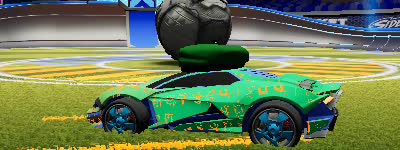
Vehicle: werewolf